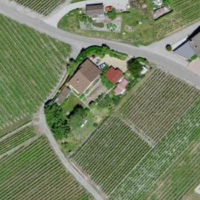
EUNIS habitat code: 54
Species observed at this site:
Chelidonium majus